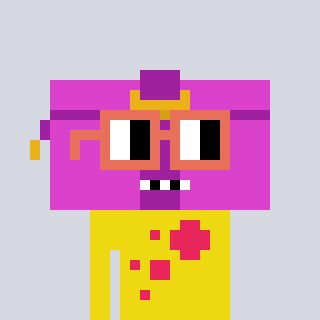
a pixel art character with square orange glasses, a clutch-shaped head and a yellow-colored body on a cool background